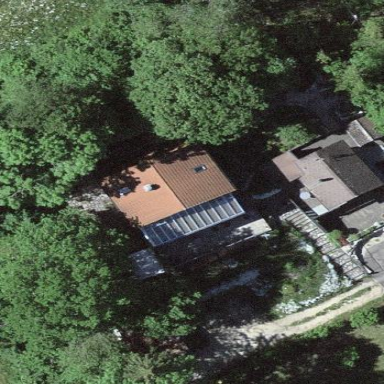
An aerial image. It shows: Residential building.